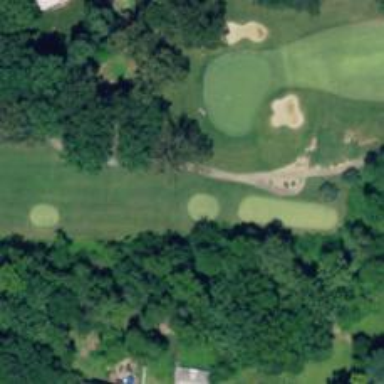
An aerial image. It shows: View of golf hole.